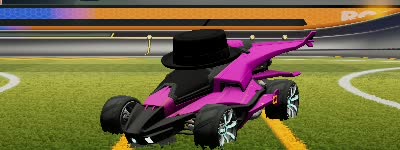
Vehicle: aftershock